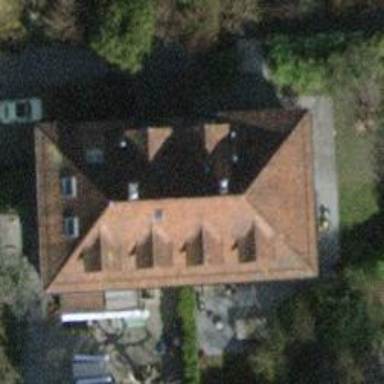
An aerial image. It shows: Semi-detached house.